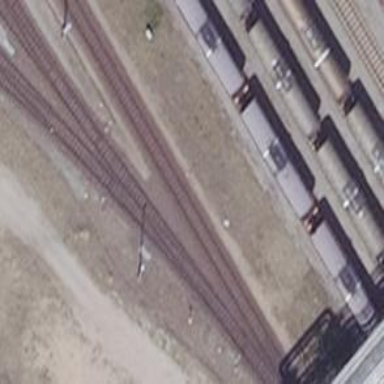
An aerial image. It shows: Railway switch.